Question: Count the number of objects in the diagram.
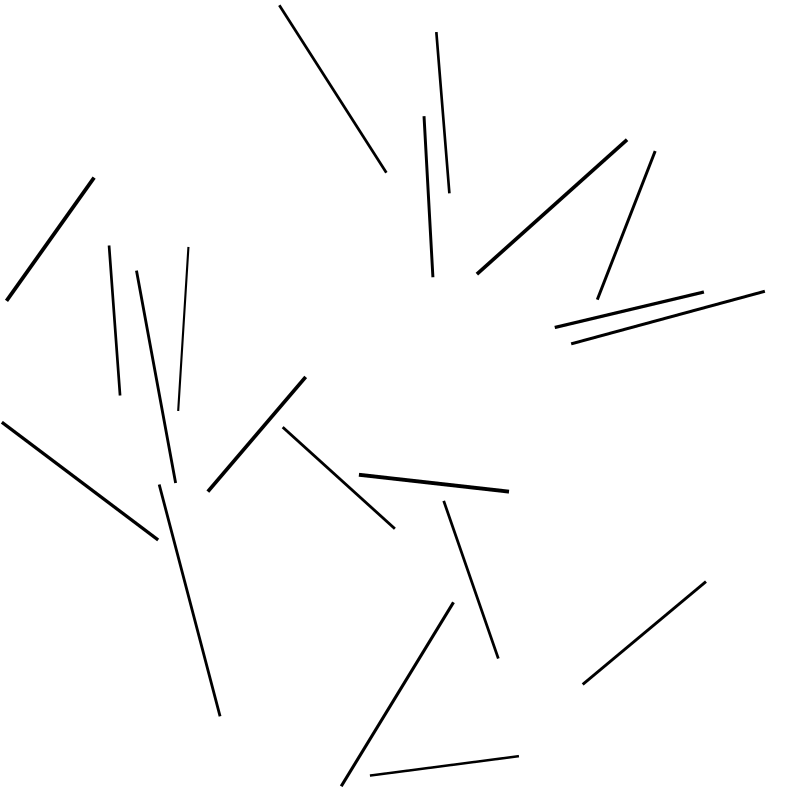
Answer: 20